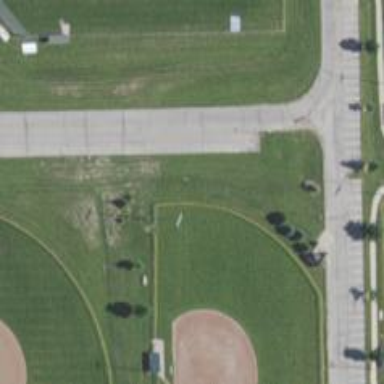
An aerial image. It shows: Softball pitch used for baseball games.